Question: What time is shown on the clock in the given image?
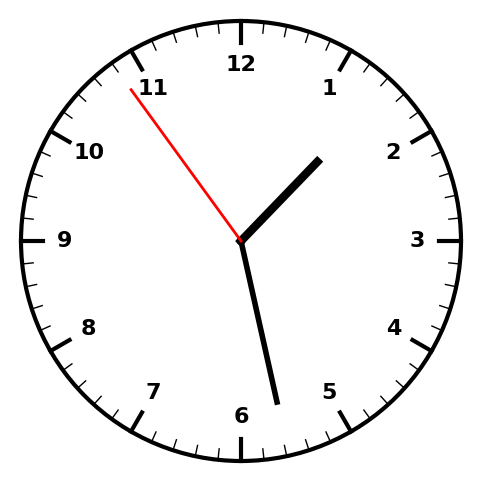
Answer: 01:27:54